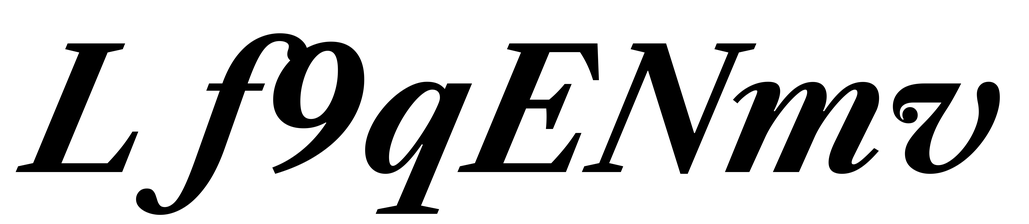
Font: LibreCaslonText-Italic_Bold_Italic